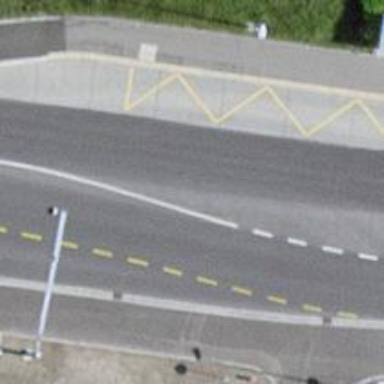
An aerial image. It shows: Public transport stop position.